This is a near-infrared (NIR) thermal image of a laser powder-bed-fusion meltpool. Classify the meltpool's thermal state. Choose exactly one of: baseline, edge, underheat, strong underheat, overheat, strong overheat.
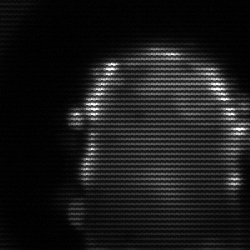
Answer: baseline